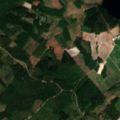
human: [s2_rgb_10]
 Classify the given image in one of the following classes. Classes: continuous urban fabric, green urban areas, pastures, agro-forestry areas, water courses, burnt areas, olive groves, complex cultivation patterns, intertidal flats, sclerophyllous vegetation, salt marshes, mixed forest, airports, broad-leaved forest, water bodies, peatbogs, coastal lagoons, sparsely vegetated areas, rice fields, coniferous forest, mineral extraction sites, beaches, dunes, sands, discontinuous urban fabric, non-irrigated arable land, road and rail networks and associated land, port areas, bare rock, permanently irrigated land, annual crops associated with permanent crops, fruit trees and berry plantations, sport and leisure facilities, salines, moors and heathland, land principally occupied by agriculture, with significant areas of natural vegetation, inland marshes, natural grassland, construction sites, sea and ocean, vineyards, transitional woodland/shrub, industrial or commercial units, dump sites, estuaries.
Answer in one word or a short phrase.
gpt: non-irrigated arable land, coniferous forest, mixed forest, water bodies